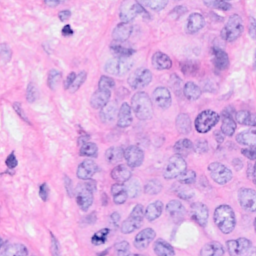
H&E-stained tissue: Breast